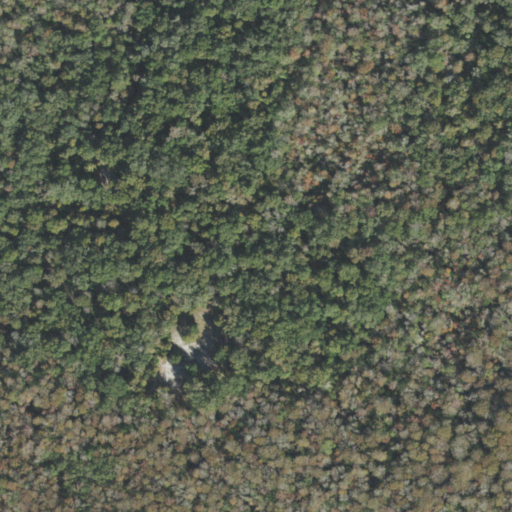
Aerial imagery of island in Florida named Cabbage Island containing only woody wetlands